Question: I love the hover effects of StackOverflow.

I want to use similar feature in my web-application. Can somebody let me know about it? What this feature is called? Is there any library available for this? I've used <URL> but I was not impressed with that one.
Currently I'm using <URL> in my application which is pretty old.
Impressed doesn't sound good here, .
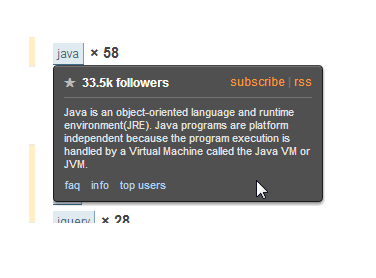
Answer: I know this is old, but I was looking for the same thing, and... In case anyone wants something that looks like StackOverflow's tag tooltips... (and why wouldn't you? they're totally awesome)
Demo:
<URL>
Code:
<URL>
Painstakingly reproduced by going through StackOverflow's code.
Usage:
'''
<div class="firstElement">The thing to hover over.</div>
<div class="coolTip" id="firstElement">This is the tooltip content.</div>
'''
- - - 'coolTips()'
Note the contents of the tooltip div in the example above is just to demonstrate usage. You need to use HTML tags for the tooltip content as shown in the jsbin link, in order to have StackOverflow-esque formatted tooltips. You'll also need all the CSS shown there.
Enjoy :)
Now checks if the tooltip would leak out of the window border, and animates from the right or bottom instead in those cases.